Question: I have a comment form where I am trying to render an HTML link to the Markdown reference within an HTML label. I tried adding the link to the 'DisplayName' attribute in my view model:
'''
[DisplayName("Comment (you can format comments with <a href="http://daringfireball.net/projects/markdown/syntax">Markdown</a>)")]
public string Body { get; set; }
'''
Which results in the following display:

I also tried adding the label directly within the view:
'''
@Html.LabelFor(x => x.Comment.Body, "Comment (you can format comments with <a href="http://daringfireball.net/projects/markdown/syntax">Markdown</a>)")
'''
But the result is understandably the same.
I realise this is because MVC is 'HTMLEncoding' the output for safety, but is there any way to turn this off per label, or do I just have to manually write out an HTML label in my view in this case?
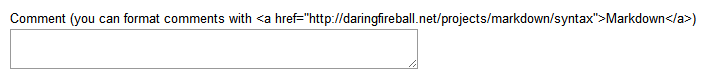
Answer: I am afraid that you will have to do this manually. All HTML helpers simply HTML encode the content.